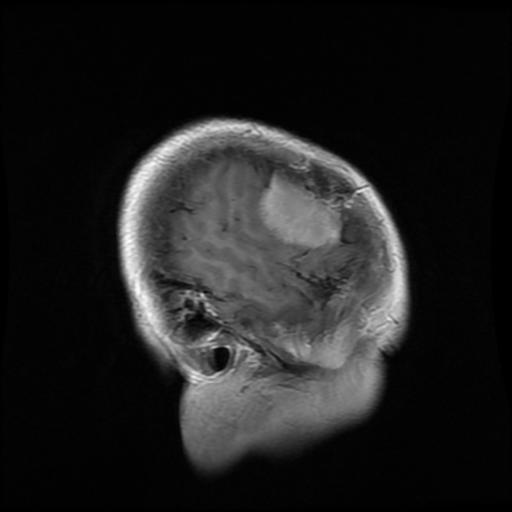
Label: meningioma